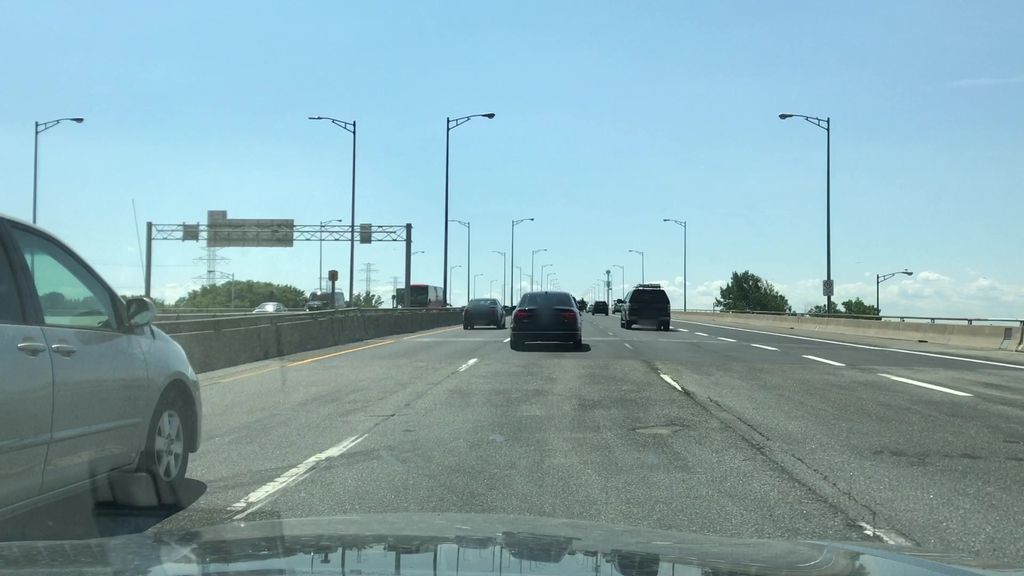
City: hamilton